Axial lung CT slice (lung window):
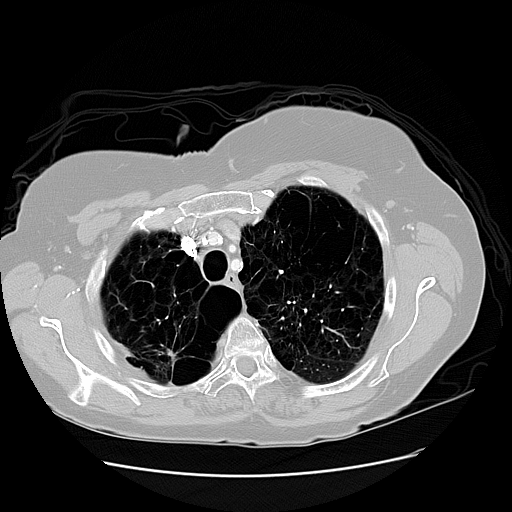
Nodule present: no